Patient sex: F
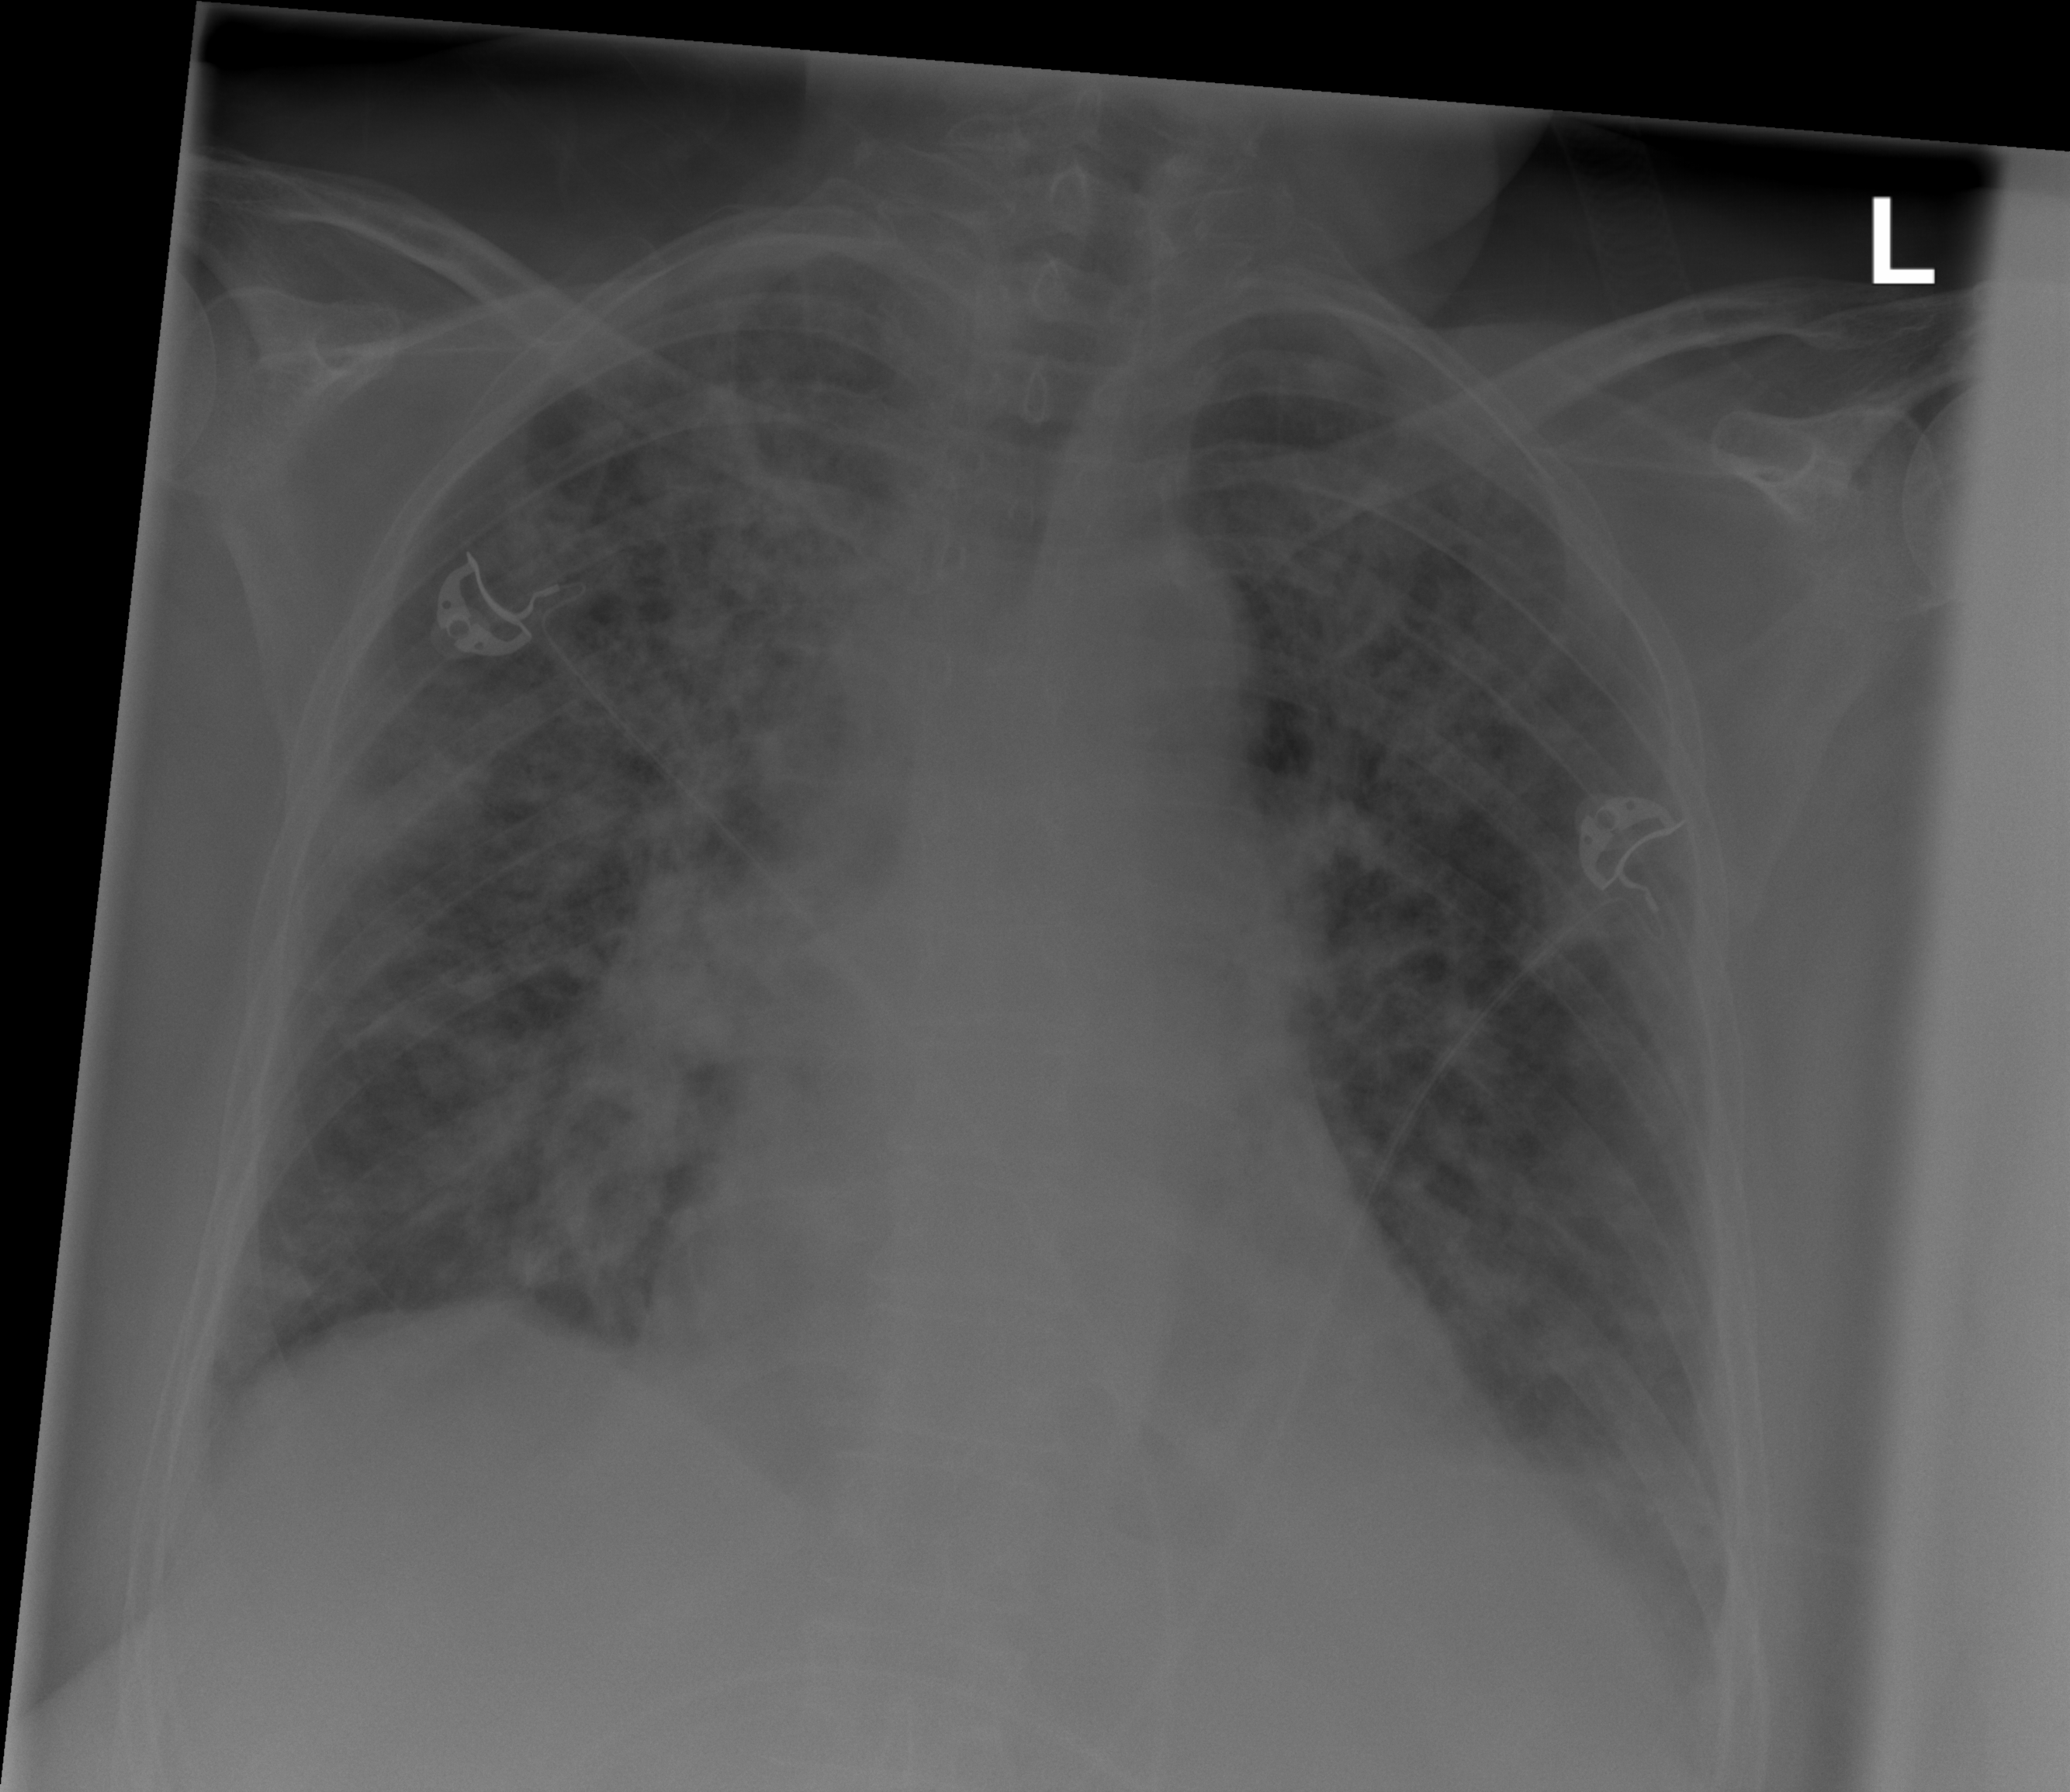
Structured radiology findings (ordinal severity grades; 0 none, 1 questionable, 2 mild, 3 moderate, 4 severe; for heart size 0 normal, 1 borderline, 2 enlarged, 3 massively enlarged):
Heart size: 2
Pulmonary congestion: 2
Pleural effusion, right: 1
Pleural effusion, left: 0
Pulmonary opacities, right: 3
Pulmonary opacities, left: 3
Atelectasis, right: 1
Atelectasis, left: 1